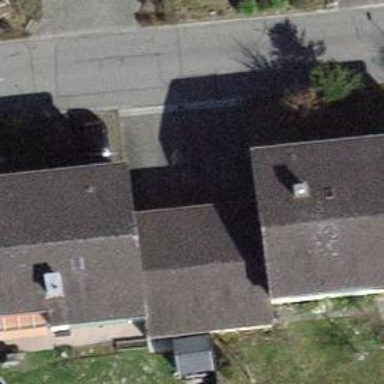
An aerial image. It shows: Garage.